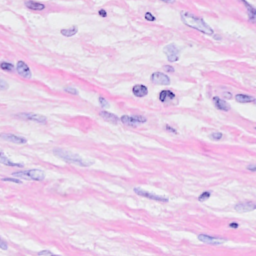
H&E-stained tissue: Breast